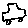
Label: car